Field crop: maize
Growth stage: 2
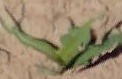
Species: maize